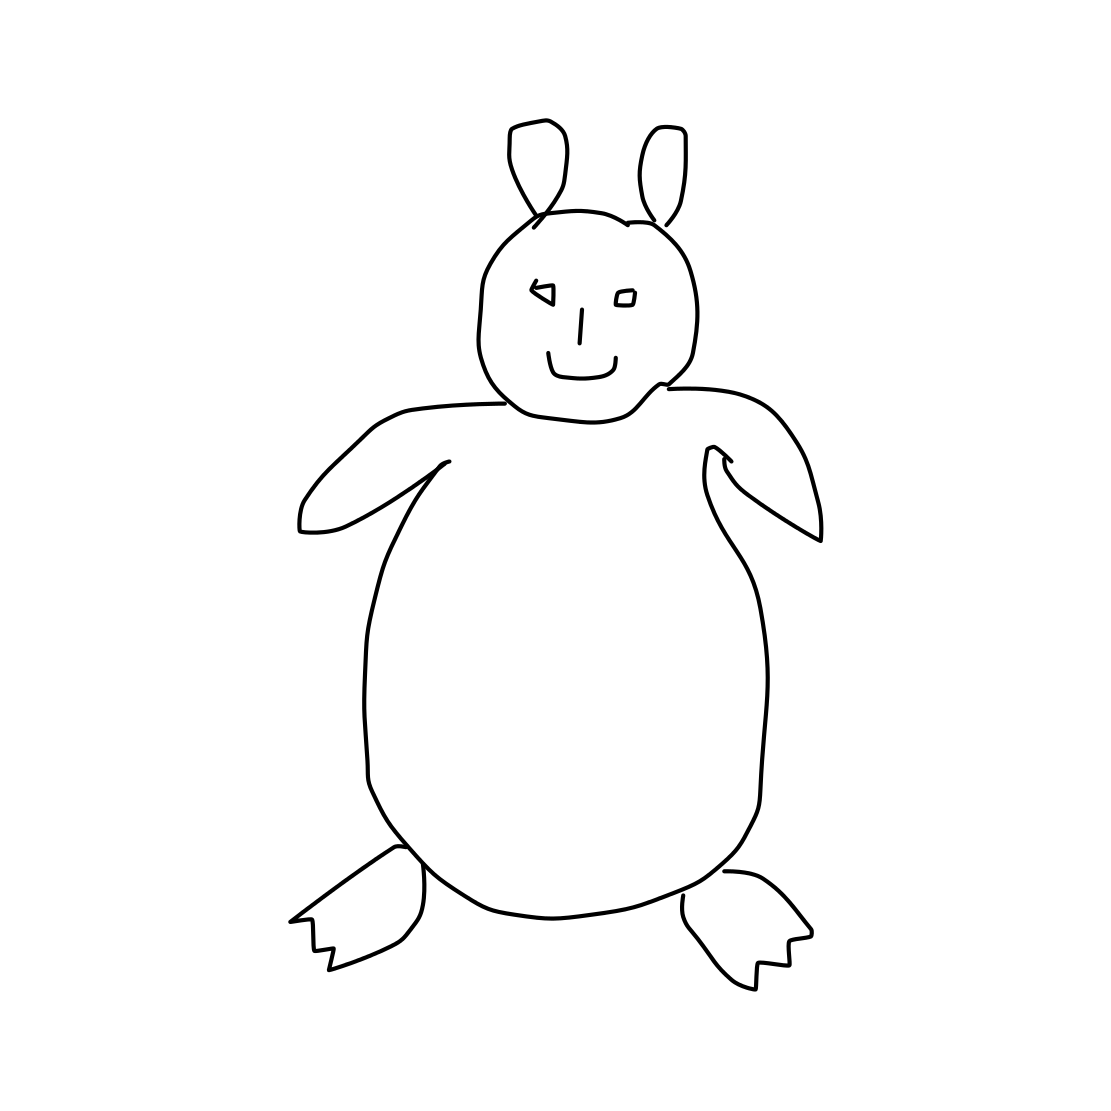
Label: bear (animal)